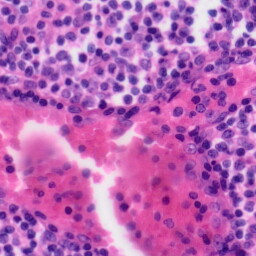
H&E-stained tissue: Tonsil